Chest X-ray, AP view. Patient: 56 years old, sex M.
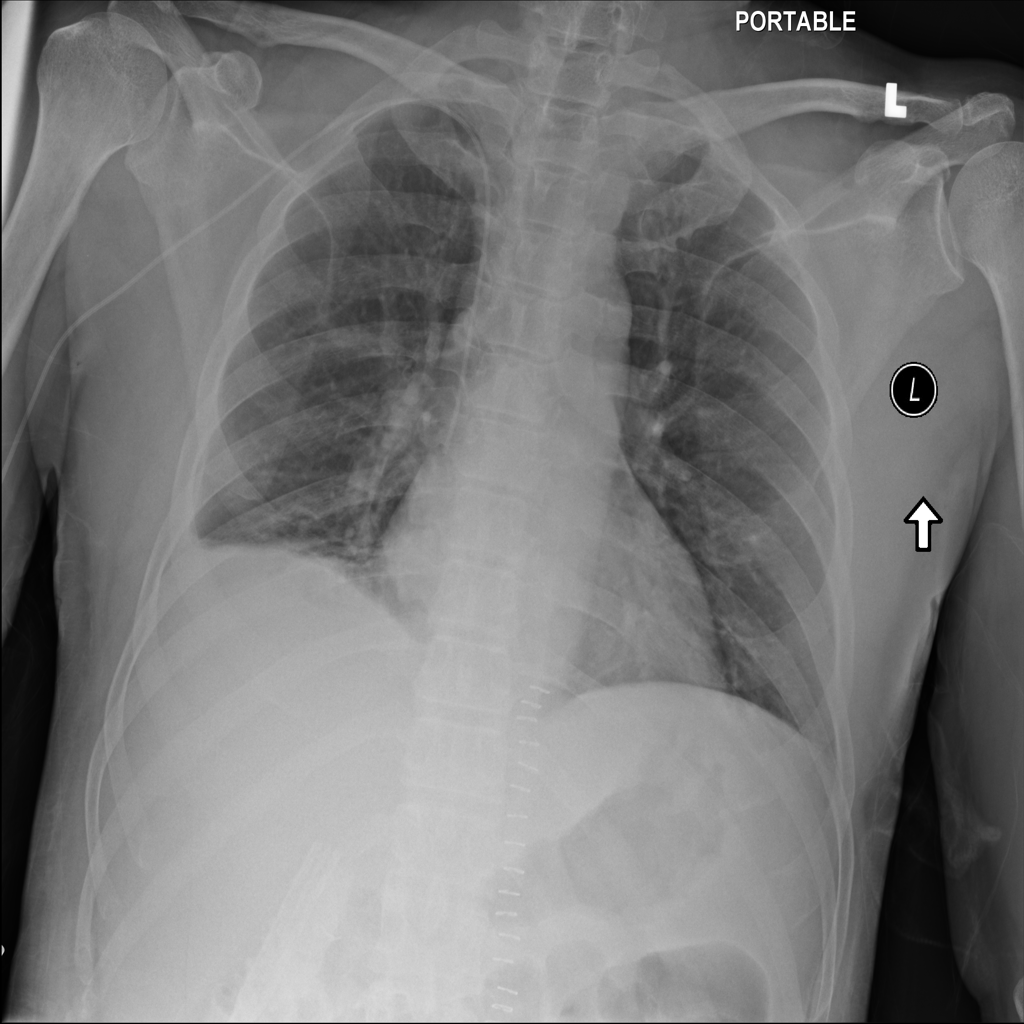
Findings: Atelectasis, Effusion